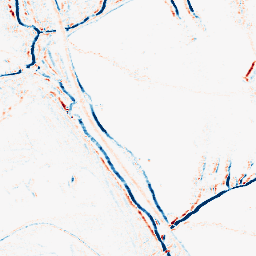
Category: morphological
Decomposition family: morphological_rect
Decomposition parameters: operation: average
width: 5
height: 3
Upsampling method: bilinear
Upsampling parameters: scale: 4
Upsampling scale: 4